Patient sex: M
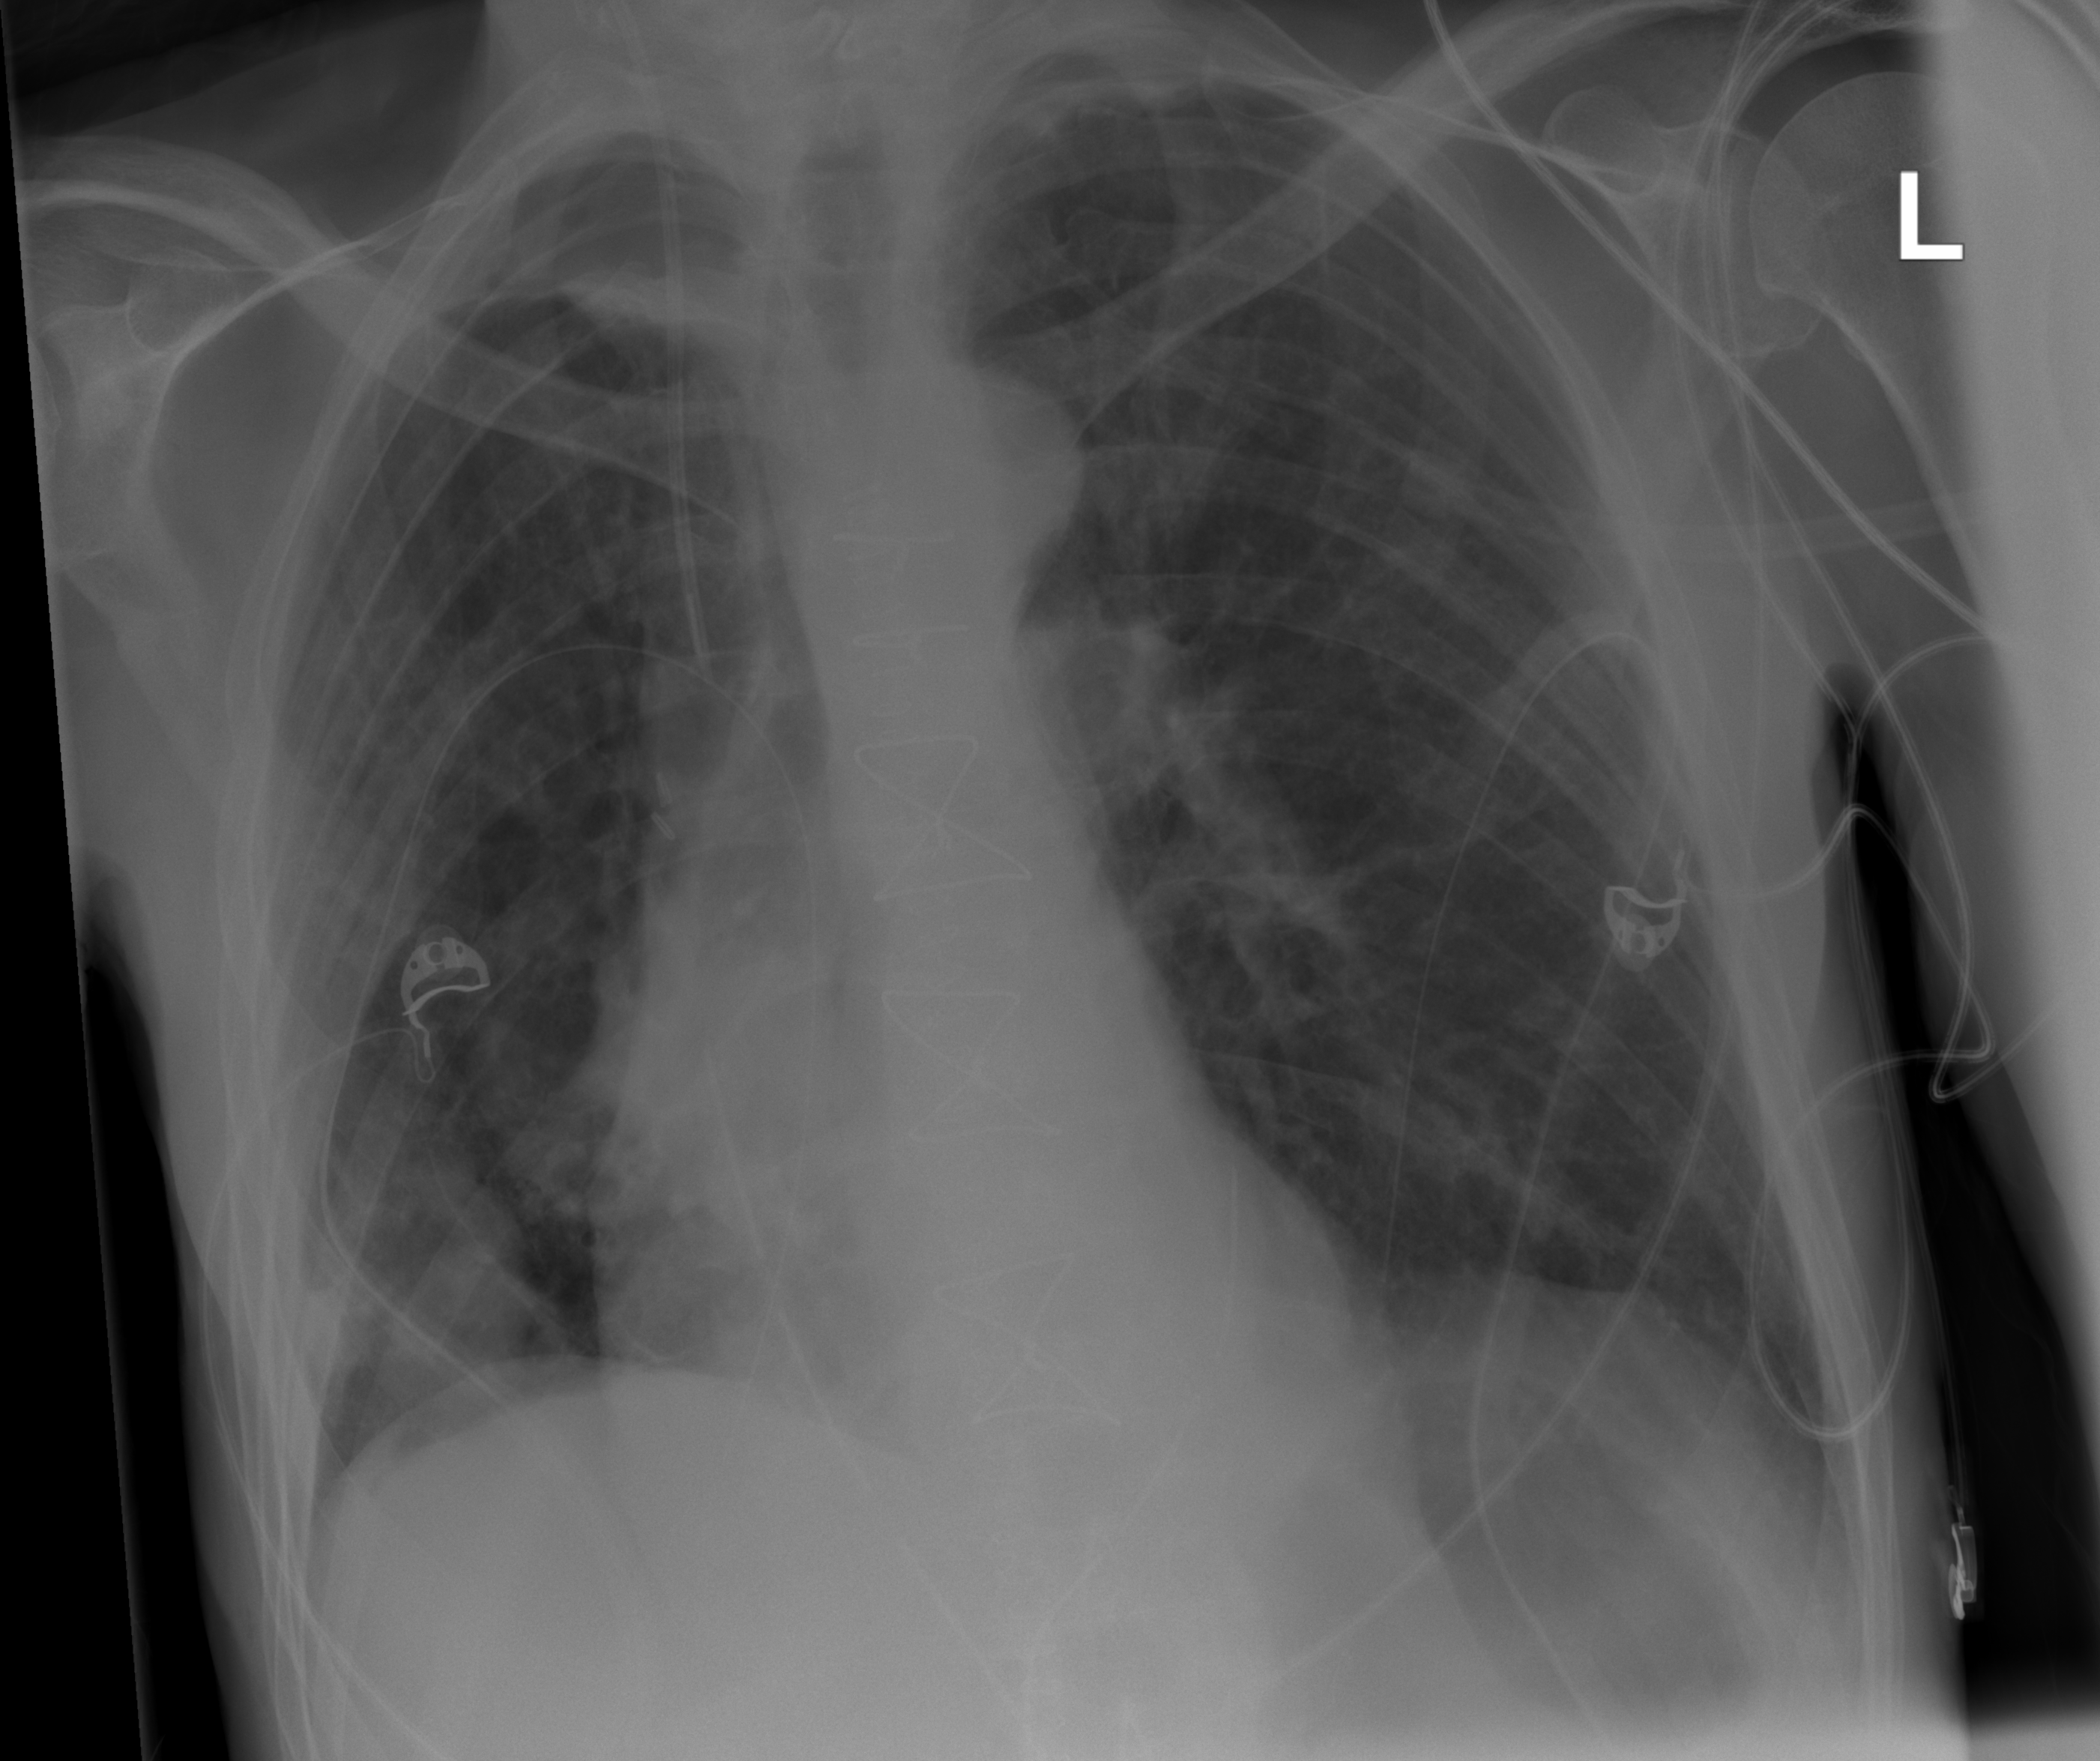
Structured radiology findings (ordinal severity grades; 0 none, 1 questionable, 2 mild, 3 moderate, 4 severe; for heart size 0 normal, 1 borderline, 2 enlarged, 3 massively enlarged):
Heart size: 0
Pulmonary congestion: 2
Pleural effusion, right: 0
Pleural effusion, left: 0
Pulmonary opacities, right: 2
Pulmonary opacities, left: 1
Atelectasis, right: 2
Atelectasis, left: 0